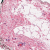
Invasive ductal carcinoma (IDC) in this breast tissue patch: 0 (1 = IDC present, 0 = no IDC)